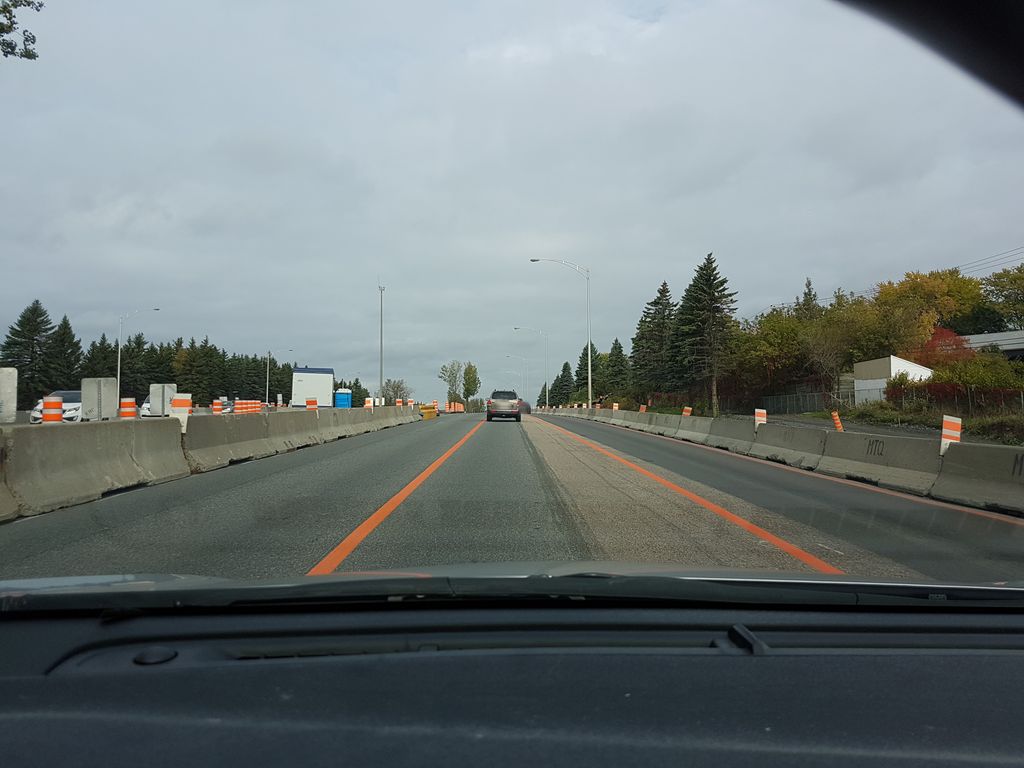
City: quebec_city